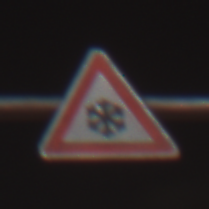
Verkehrszeichen: SchneeOderEisglaette
Umgebung: Outdoor, Urban
Tageszeit: Night
Wetter: PartlyCloudy
Licht: Artificial
Jahreszeit: NotSpecified
Kontrast: HighContrast